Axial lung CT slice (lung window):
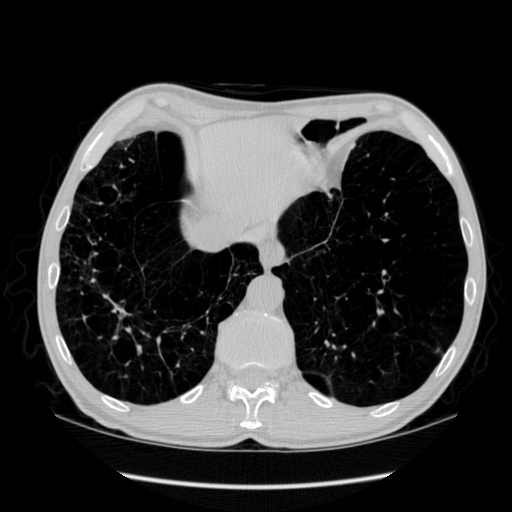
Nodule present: no